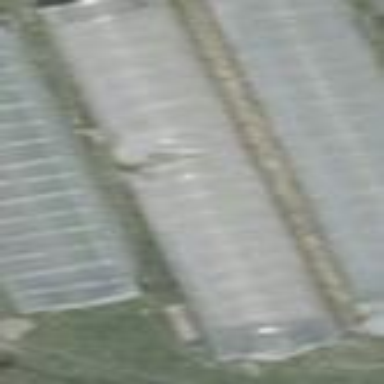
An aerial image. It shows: Greenhouse.